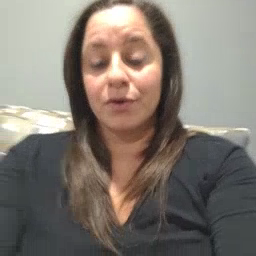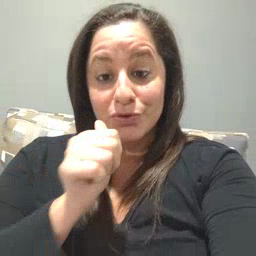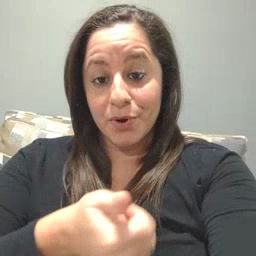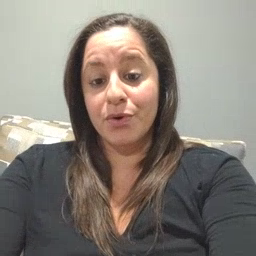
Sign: tomorrow